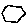
Label: hexagon